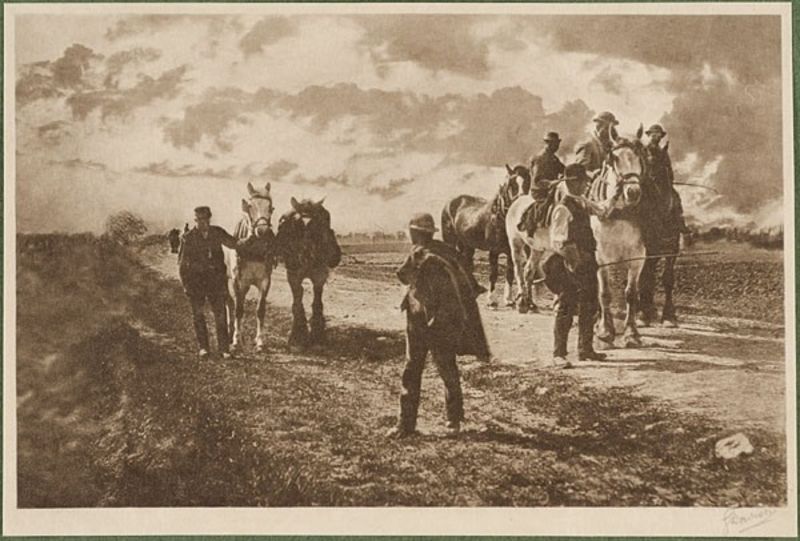
Künstler: George Davison
Standort: Hamburg
Institution: Museum für Kunst und Gewerbe Hamburg
Schlagwörter: bauern, pferd, papier, foto, fotografie, photographie, photo, landwirtschaft, landschaften, landschaftsdarstellung, lichtbild, piktoralismus, kunstfotografie, piktorialismus, heliogravur, künstlerische, pictorialismus, heliogravüre, photogravüre, fotogravüre, zügel